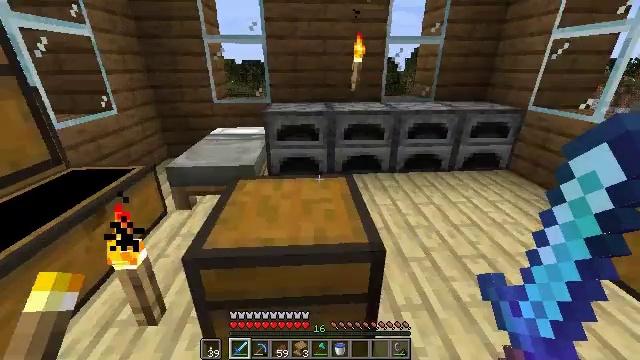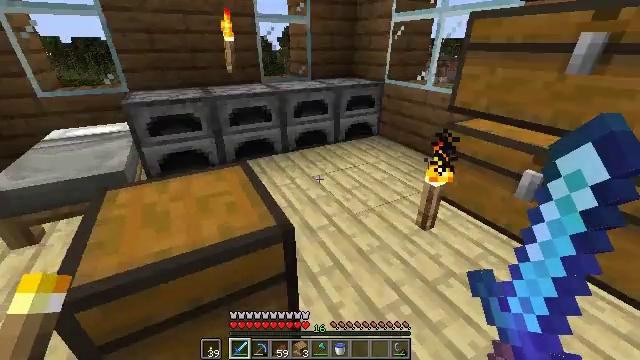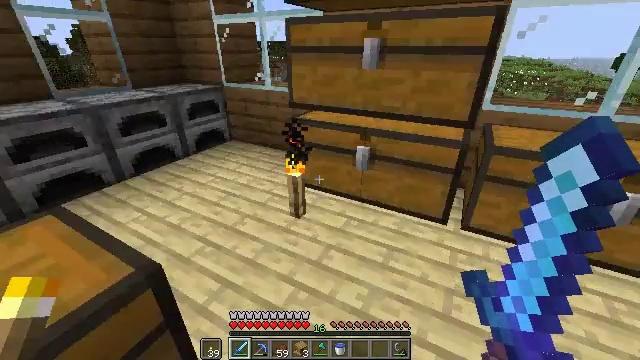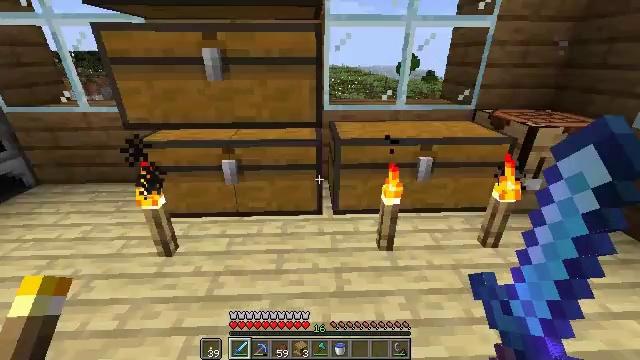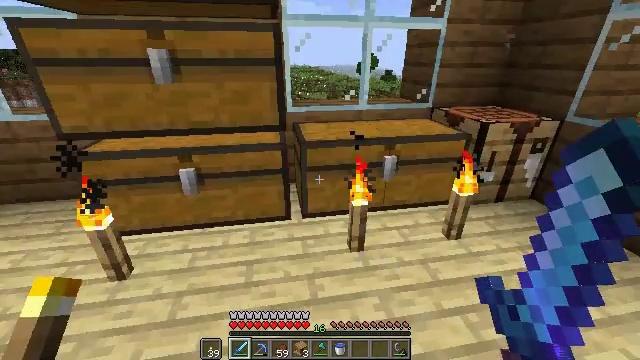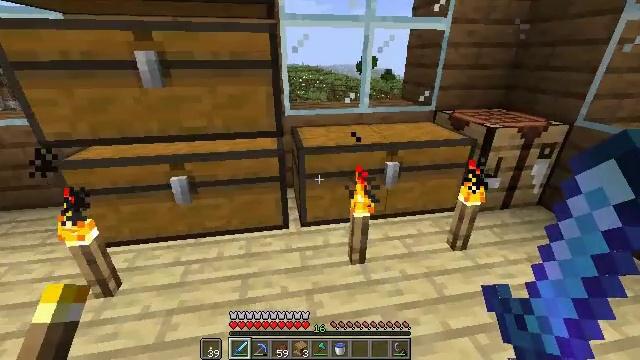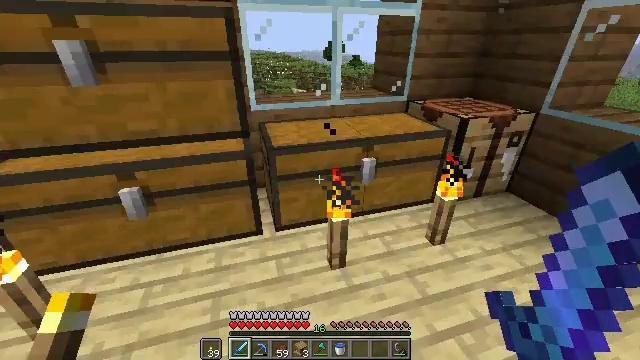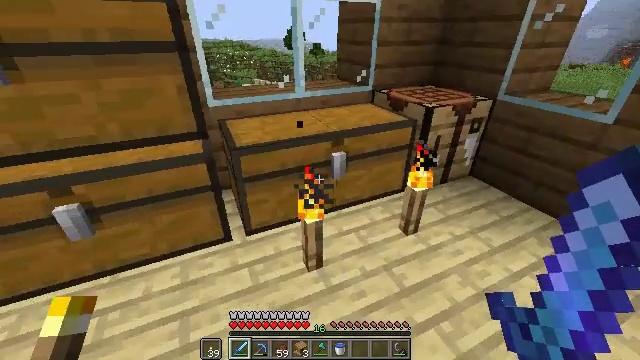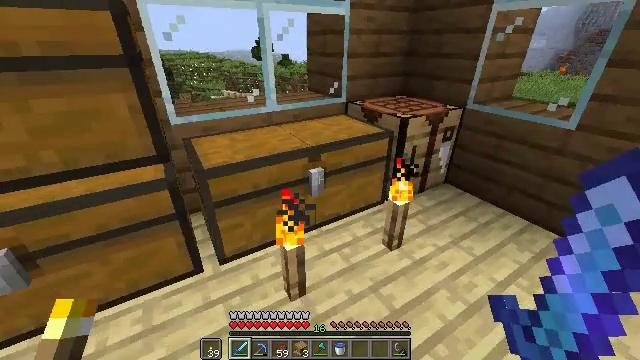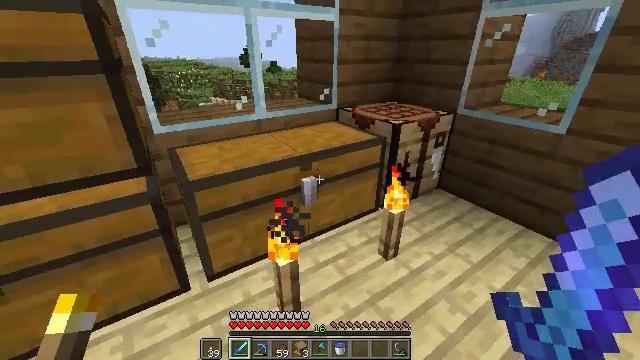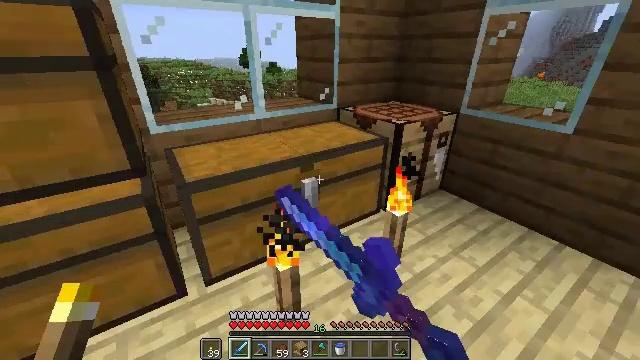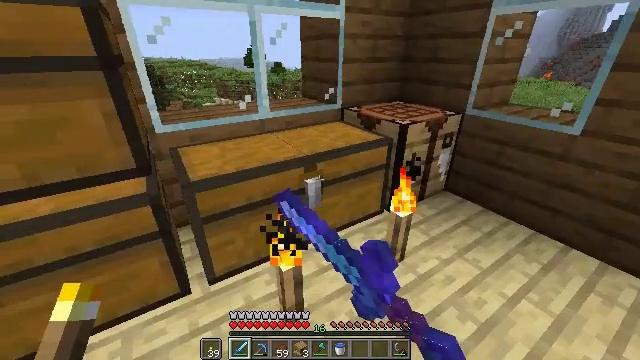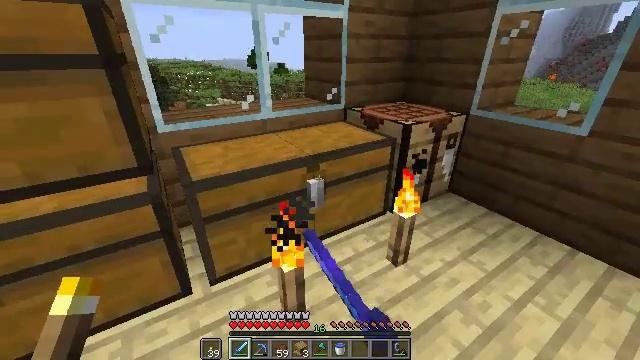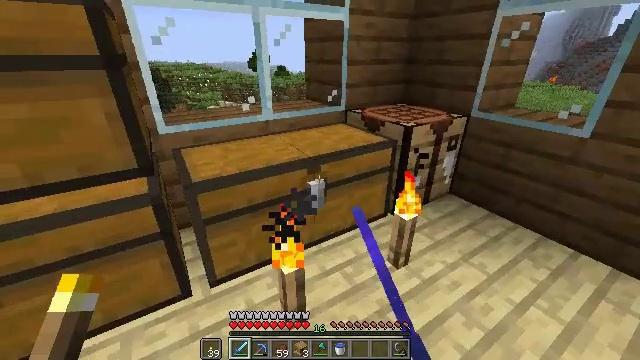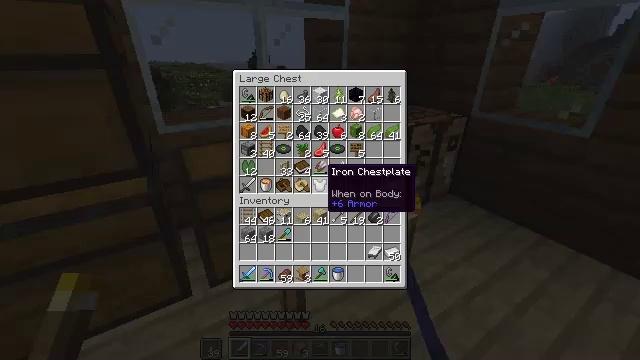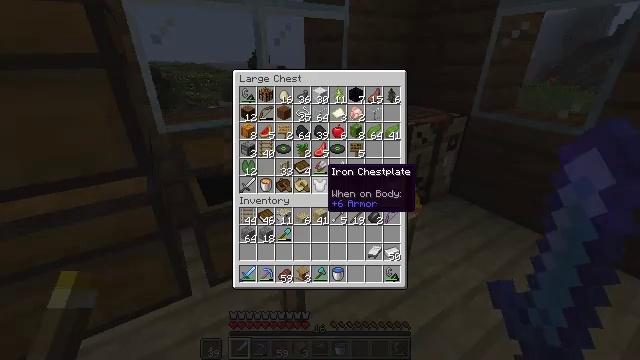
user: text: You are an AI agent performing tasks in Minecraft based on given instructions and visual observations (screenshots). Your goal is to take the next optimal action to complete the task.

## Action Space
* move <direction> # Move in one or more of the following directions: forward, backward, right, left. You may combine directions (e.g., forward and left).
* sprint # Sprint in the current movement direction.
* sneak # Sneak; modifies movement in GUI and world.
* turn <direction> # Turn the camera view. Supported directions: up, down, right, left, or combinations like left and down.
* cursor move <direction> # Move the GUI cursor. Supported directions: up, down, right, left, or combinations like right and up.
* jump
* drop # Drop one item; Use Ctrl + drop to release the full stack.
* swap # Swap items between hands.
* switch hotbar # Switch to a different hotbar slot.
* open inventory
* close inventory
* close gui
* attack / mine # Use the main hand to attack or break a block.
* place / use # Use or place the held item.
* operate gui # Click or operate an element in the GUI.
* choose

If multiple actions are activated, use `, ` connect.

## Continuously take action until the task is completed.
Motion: motion action
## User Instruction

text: Left click on the stonecutter to break it.
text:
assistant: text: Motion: turn right and down
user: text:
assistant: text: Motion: turn right
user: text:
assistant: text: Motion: turn right and up
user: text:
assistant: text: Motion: move forward, turn right
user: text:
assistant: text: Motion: move forward
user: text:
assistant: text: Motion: move forward, turn right and down
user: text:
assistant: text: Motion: move forward, turn right and down
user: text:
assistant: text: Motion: turn right and up
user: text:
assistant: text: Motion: turn right and up, use / place
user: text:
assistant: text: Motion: use / place
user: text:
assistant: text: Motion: use / place
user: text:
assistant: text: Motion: use / place
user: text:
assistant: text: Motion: no_op
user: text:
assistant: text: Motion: no_op
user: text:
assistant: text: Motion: no_op
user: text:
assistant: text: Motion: no_op
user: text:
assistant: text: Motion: no_op
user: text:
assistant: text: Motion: turn right
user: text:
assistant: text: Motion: turn right and down
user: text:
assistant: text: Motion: turn right and down
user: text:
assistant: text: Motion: sneak
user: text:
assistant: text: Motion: sneak
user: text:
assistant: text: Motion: sneak
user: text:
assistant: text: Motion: sneak
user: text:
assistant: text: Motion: sneak
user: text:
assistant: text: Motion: sneak, attack / mine
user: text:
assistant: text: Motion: sneak, attack / mine
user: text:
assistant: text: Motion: sneak
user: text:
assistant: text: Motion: sneak
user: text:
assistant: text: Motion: sneak